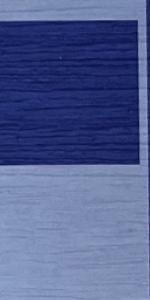
Label: Empty